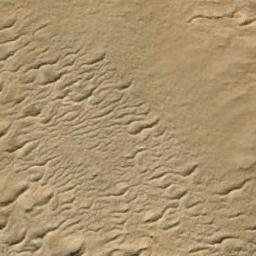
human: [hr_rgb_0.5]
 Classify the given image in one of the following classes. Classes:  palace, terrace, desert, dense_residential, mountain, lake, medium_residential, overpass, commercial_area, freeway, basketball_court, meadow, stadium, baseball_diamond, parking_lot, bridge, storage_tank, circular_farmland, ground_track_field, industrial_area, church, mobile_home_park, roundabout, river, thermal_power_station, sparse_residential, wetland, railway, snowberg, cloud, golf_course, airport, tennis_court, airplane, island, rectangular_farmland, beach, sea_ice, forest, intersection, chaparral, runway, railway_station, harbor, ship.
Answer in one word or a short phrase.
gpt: desert